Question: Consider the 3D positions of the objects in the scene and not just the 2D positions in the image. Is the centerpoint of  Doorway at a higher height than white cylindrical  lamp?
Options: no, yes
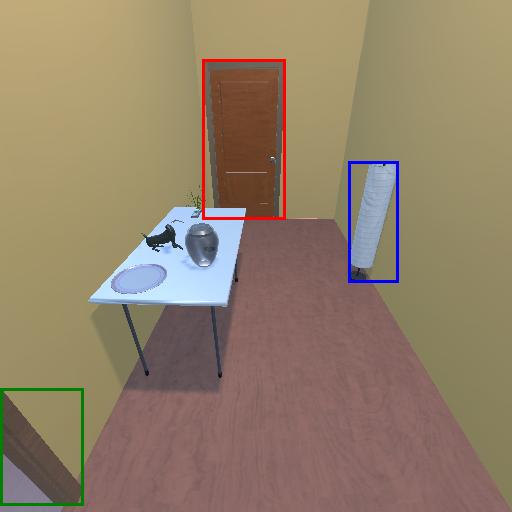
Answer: no